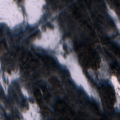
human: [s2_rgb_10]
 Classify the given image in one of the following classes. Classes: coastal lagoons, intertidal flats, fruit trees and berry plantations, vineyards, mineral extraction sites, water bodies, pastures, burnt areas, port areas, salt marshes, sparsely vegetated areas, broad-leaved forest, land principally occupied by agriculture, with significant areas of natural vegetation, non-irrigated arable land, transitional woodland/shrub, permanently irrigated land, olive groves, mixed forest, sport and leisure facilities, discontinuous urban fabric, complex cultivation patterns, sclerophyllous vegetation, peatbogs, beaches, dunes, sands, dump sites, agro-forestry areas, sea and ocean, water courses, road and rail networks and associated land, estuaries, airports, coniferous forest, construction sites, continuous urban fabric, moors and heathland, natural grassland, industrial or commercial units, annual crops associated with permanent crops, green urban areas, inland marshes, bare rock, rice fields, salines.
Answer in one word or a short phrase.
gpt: coniferous forest, mixed forest, peatbogs